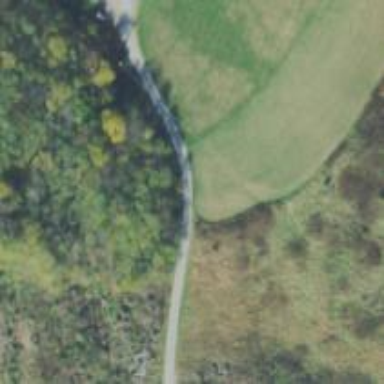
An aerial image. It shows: Driveway leading to service road.